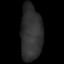
Tissue: skin
Cell type: Fibroblasts
Senescence score: 0.7699
Nuclear area (px): 1175
Mean DAPI intensity: 47.714